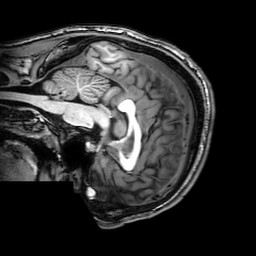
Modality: T1w
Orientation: sagittal
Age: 20
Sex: male
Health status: healthy
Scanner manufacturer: philips
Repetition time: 0.008146 s
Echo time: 0.00374 s